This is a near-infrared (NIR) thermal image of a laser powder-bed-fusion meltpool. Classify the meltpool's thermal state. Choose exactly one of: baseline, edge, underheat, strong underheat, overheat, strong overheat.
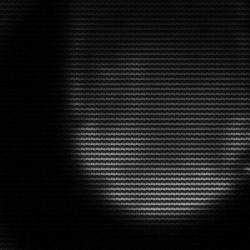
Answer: edge